Question: I'm trying to get my custom icon placed to have the bottom of the pin on the coordinate like so:
[
I know the coords (in this case for Alexandria) are correct as tested <URL>.
I call the Marker constructor like so:
'''
var marker = new google.maps.Marker({
position: {lat: Number(markerData.geodata.lat), lng: Number(markerData.geodata.lng)},
title: '',
icon: {
url: _config.static.marker.default.normal.icon,
size: new google.maps.Size(3, 3, 'rem', 'rem'),
scaledSize: new google.maps.Size(3, 3, 'rem', 'rem'),
anchor: new google.maps.Point(0,0) <-- I think this is where I'm going wrong
},
type: t,
continent: markerData.continent,
country: markerData.country,
id: id,
labelTitle: markerData.name,
label: markerData.name.constructor,
labelClass: 'map-marker-label map-marker-label-village',
zIndex: 1
});
'''
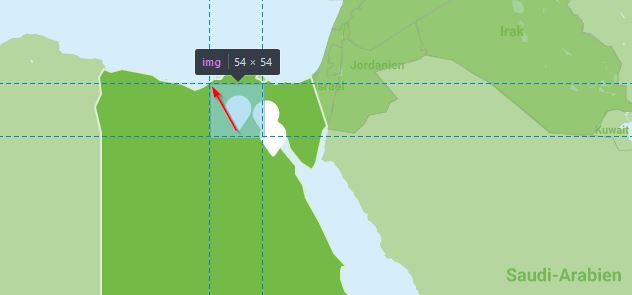
Answer: Yes you actually find where you made a mistake, anchor are the coordinates of the point in your image where the lat/lng coordinates are.
So if you want the bottom of the pin to be on the lat/lng coordinates, you should put anchor at the image coordinates X/Y of the pixel at the bottom of the pin.
In your case it will be :
'''
anchor: new google.maps.Point(27, 54)
'''
because you want it at the bottom's middle